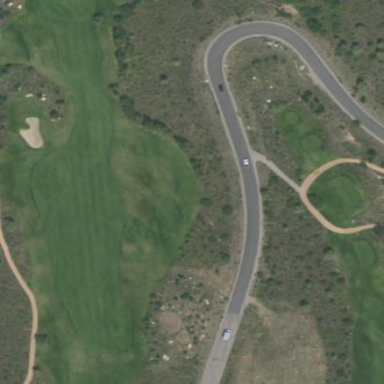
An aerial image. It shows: Rough area on grassy golf course.